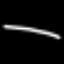
Label: line